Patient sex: F
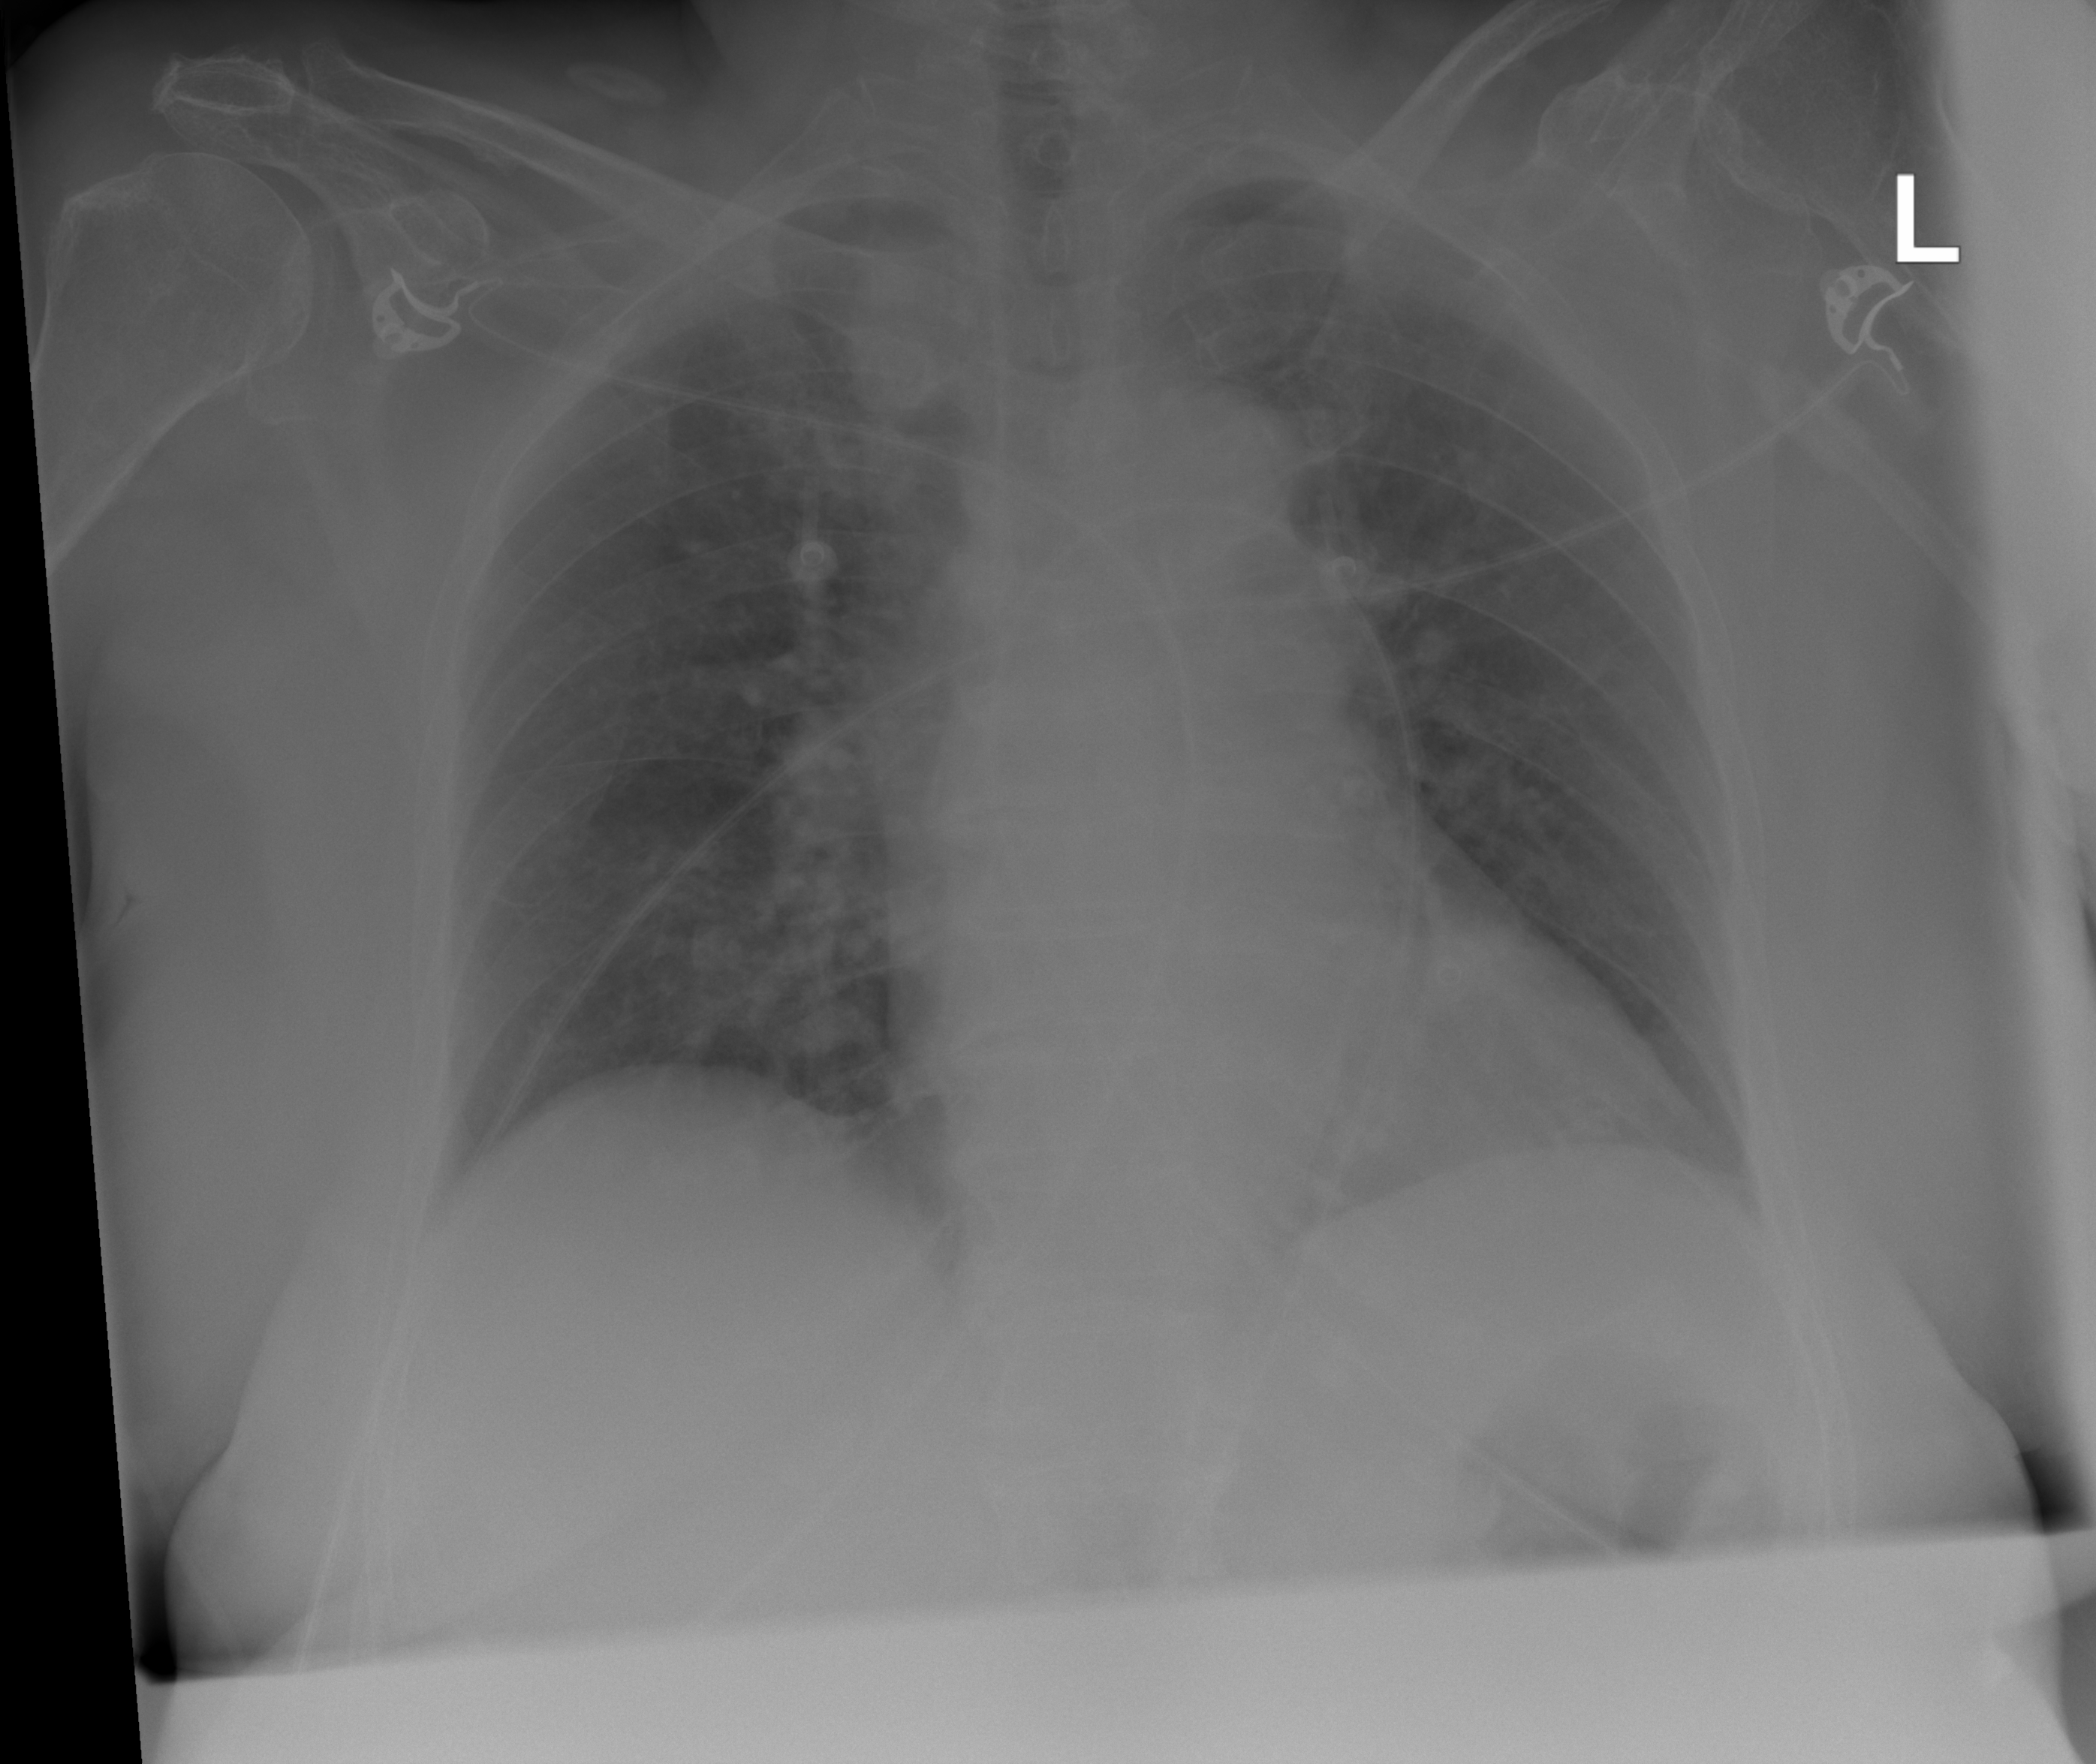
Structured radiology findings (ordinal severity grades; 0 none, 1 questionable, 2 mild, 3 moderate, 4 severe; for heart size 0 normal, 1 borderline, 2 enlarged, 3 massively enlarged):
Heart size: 2
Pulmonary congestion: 2
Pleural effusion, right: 0
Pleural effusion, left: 0
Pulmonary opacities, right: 1
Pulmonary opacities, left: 0
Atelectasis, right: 1
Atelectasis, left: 0